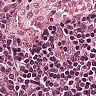
Metastatic tissue present: no